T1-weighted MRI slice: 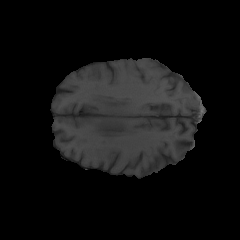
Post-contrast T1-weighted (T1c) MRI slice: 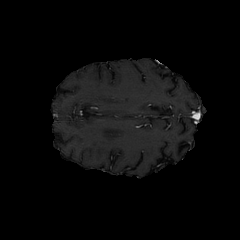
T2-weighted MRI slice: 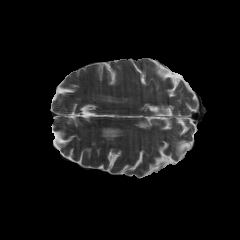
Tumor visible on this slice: no